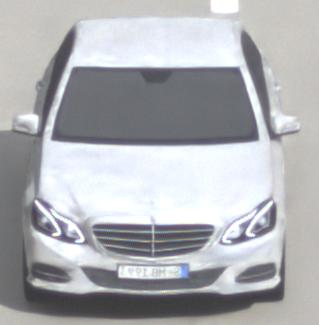
Make: Mercedes-Benz
Model: E 200
Detailed model: E-Class (212) Limousine
Model produced from: 2013/04
Model produced until: 2015/10
Doors: 4
Color: white
Road condition: dry road
Daytime: morning or afternoon
Contrast: low contrast